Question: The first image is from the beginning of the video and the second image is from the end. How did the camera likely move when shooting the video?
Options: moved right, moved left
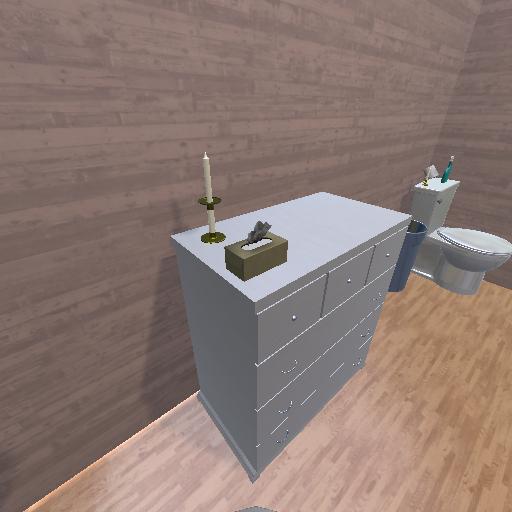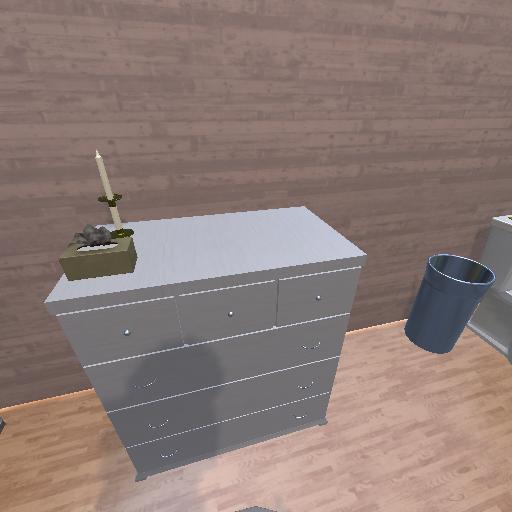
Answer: moved right